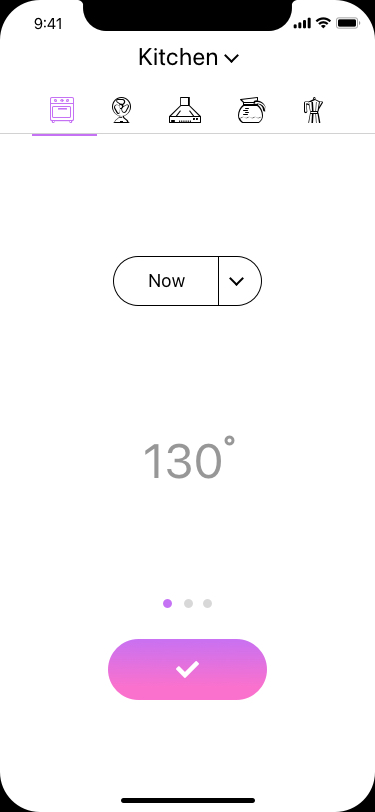
Text in this UI design:
Kitchen
Now
130